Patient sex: M
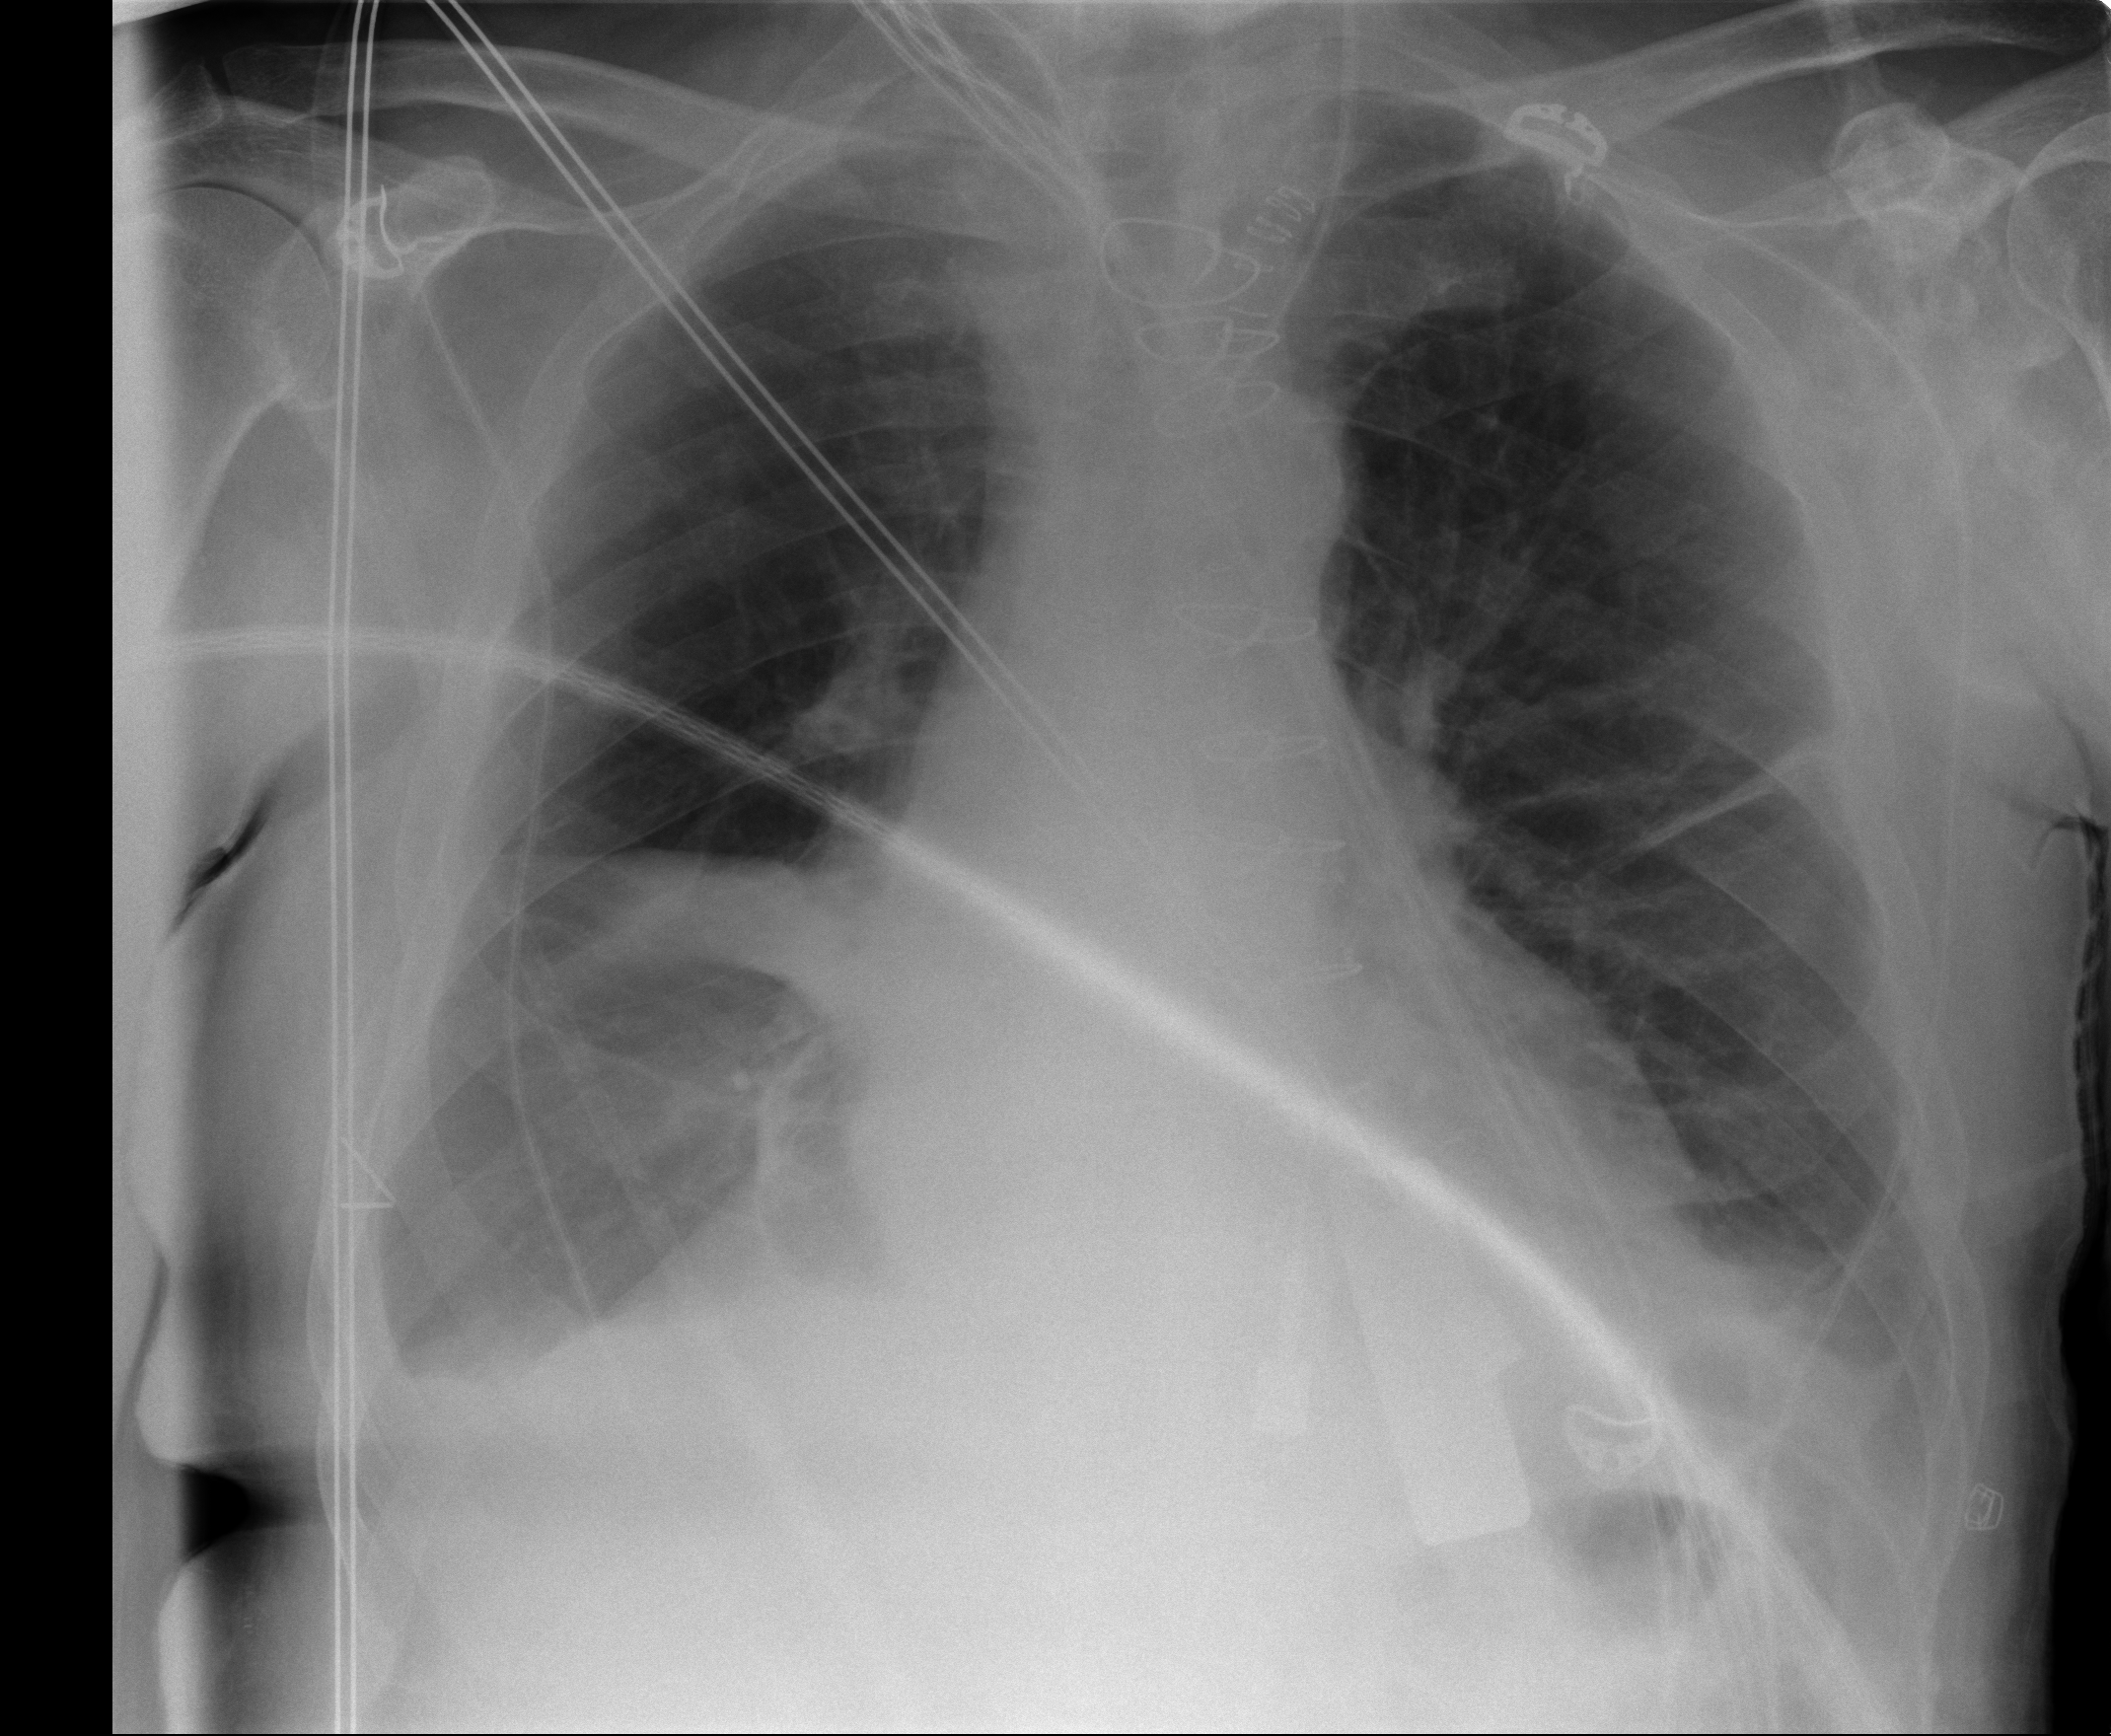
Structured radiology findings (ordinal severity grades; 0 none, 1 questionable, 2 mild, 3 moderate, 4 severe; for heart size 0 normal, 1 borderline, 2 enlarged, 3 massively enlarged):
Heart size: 1
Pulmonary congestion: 0
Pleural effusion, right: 2
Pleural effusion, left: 2
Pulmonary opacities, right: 0
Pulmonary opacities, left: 0
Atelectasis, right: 2
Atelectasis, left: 2